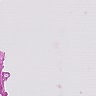
Metastatic tissue present: no